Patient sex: M
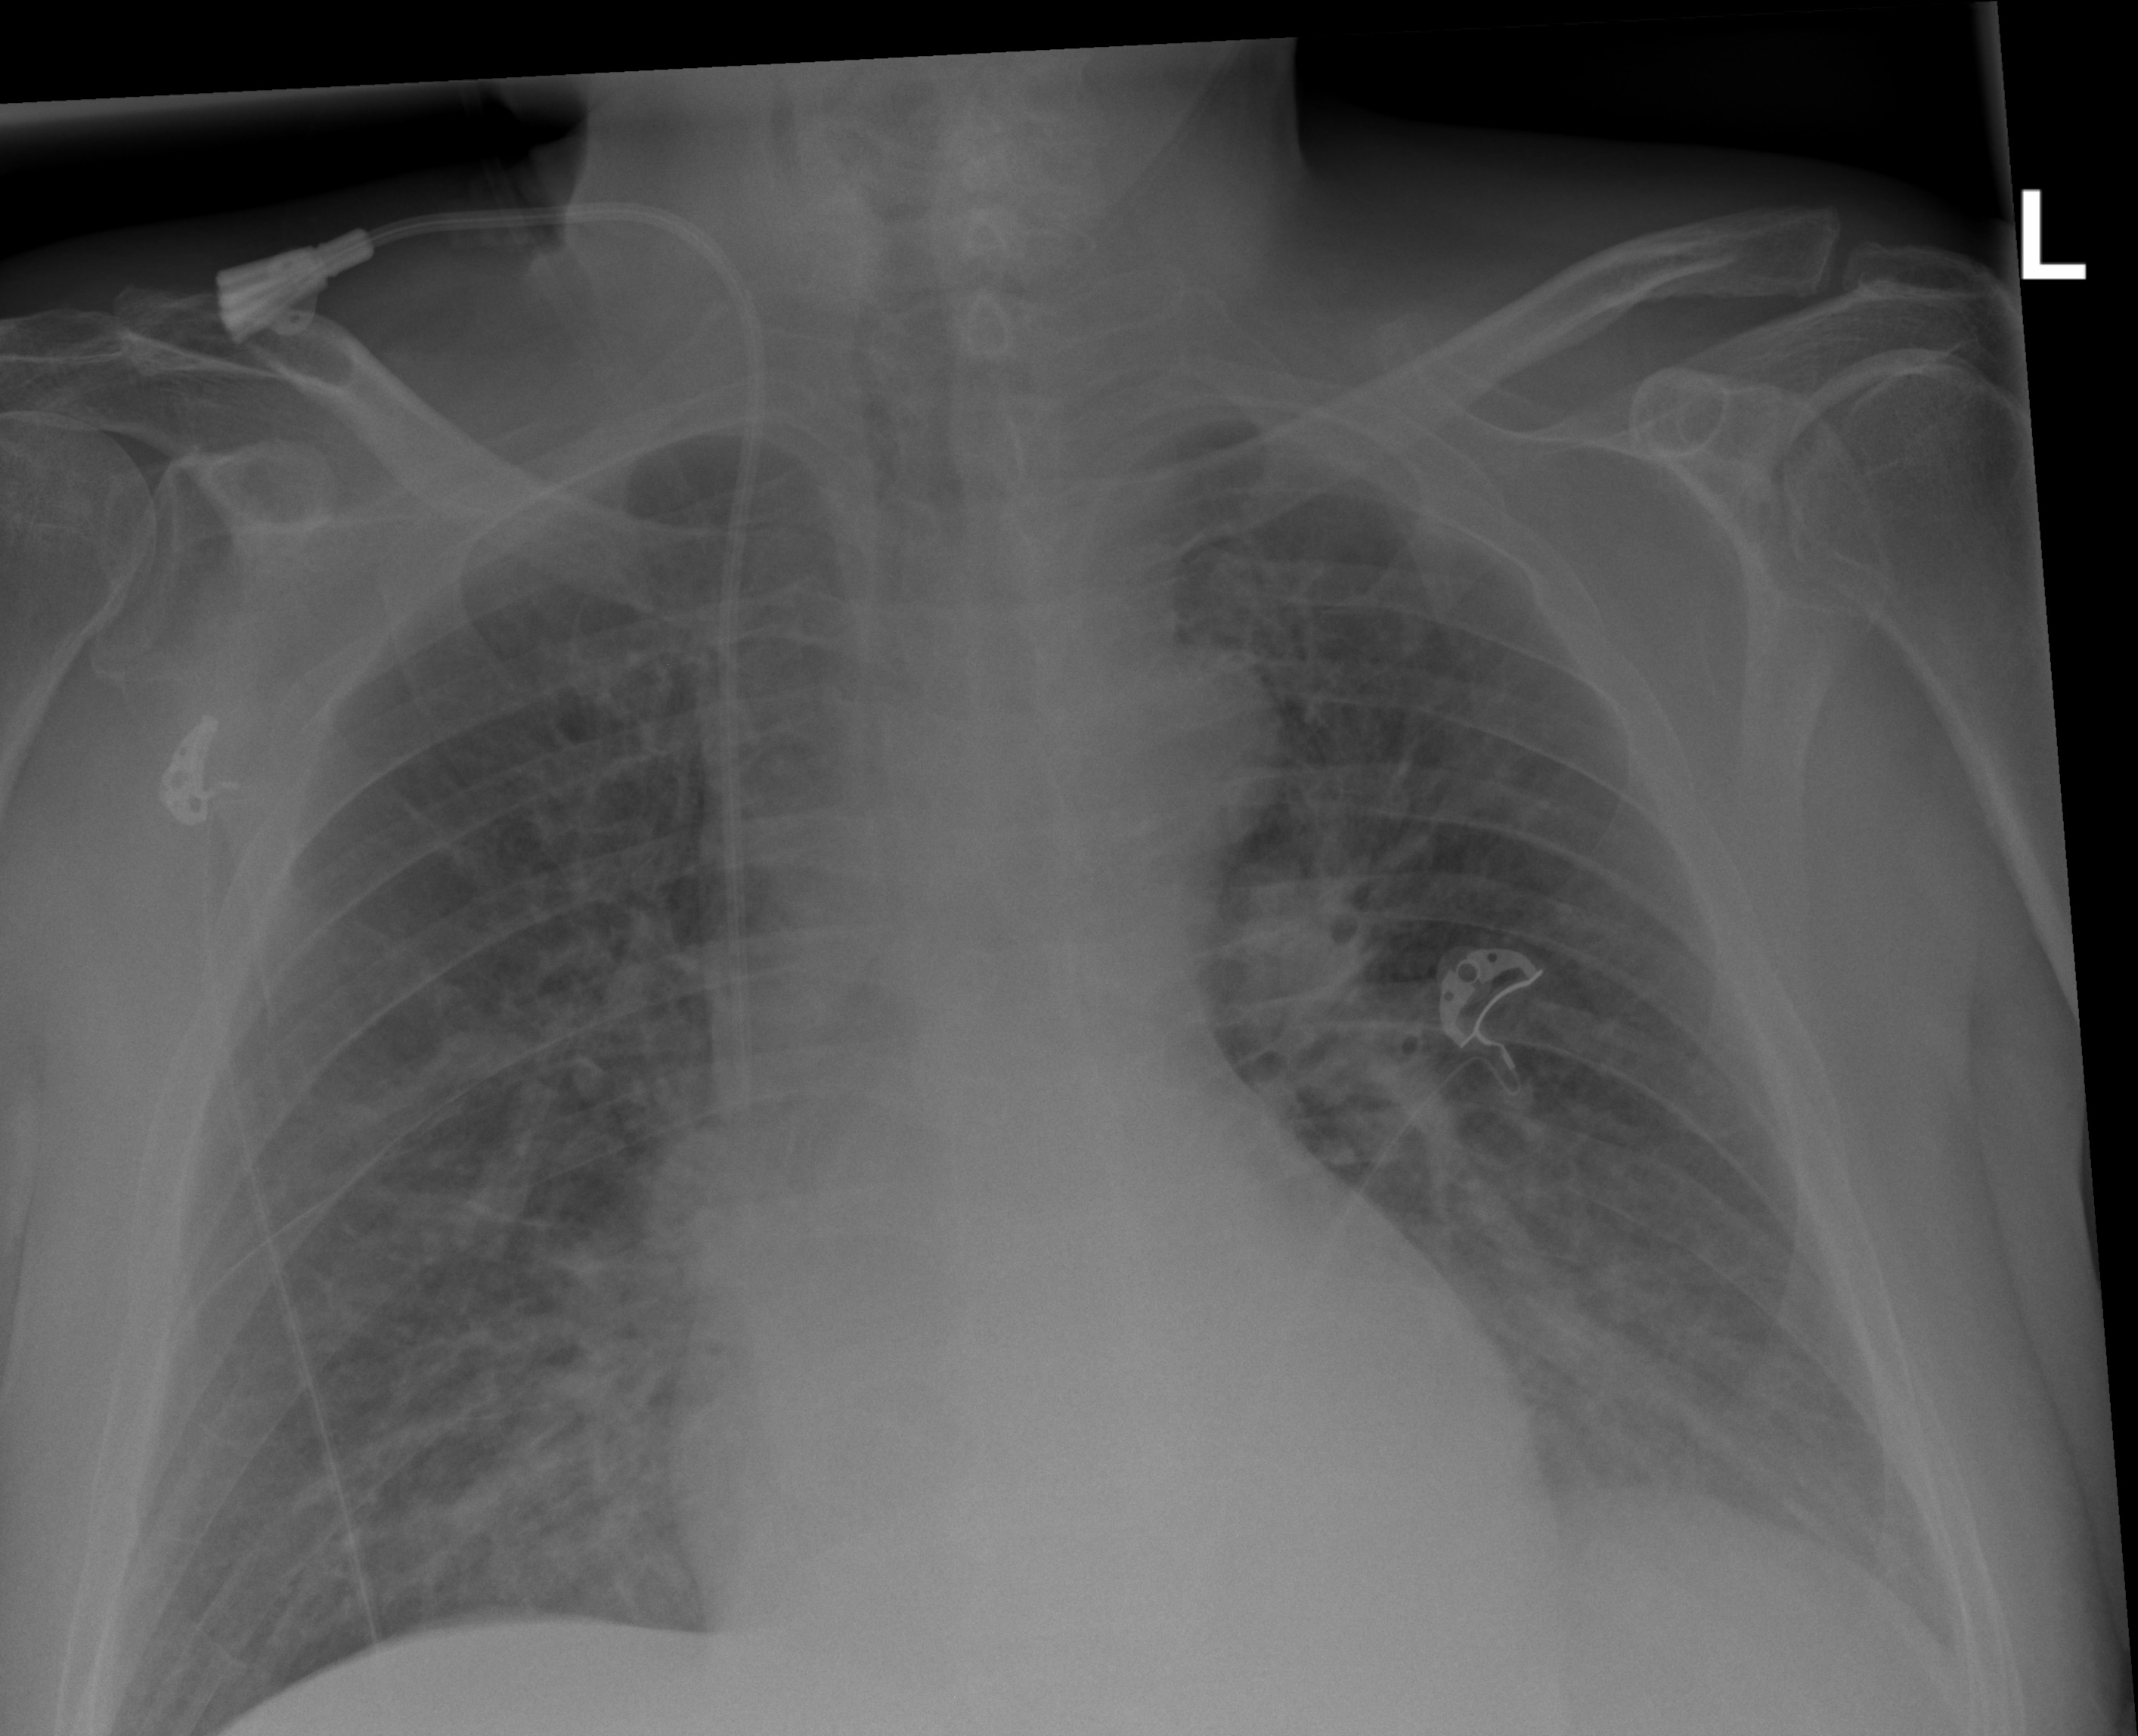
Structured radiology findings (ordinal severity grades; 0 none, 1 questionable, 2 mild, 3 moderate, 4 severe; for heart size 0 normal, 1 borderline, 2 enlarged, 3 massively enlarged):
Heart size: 1
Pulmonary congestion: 2
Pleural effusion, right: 0
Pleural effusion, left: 2
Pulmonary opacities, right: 2
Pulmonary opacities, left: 2
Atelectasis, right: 0
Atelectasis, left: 0